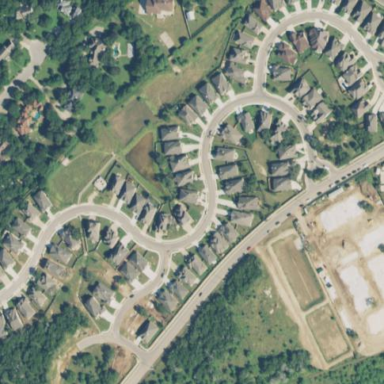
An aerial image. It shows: Residential area within subdivision.